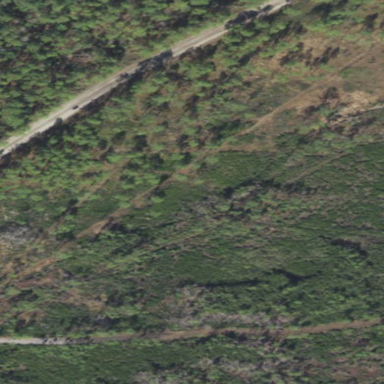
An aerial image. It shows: Woodland with needle-leaved trees.